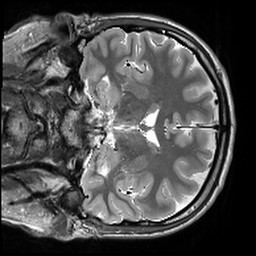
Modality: T2w
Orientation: coronal
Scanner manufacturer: siemens
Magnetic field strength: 3 T
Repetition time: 10.64 s
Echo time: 0.05 s